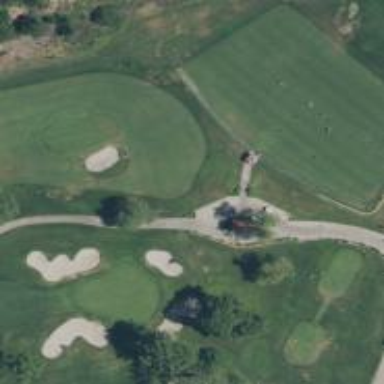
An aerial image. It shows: Golf tee.